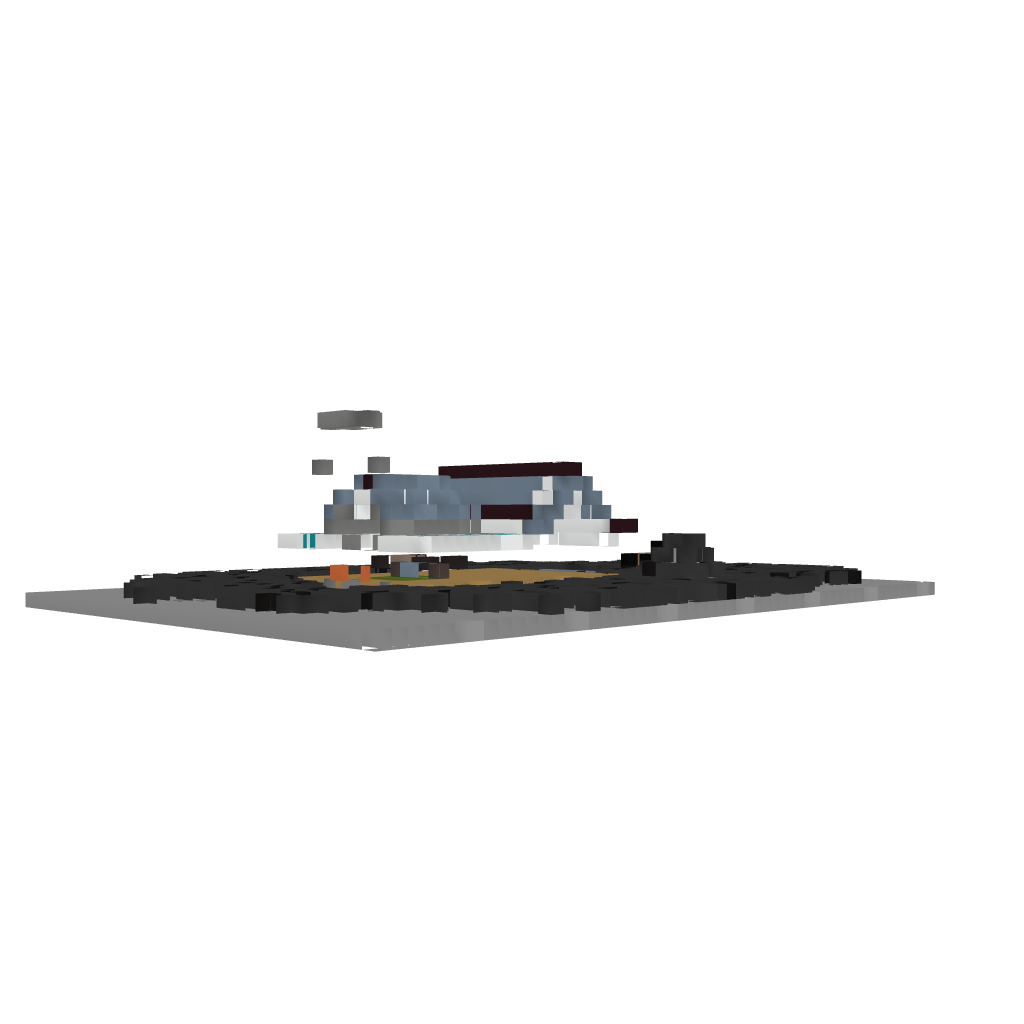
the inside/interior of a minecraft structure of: Small Mansion